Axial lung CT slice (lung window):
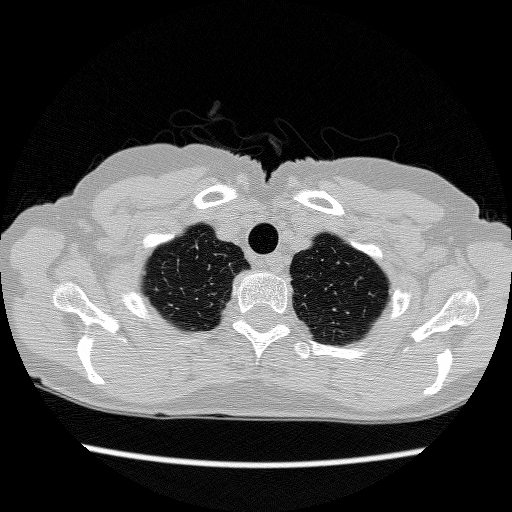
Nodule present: no